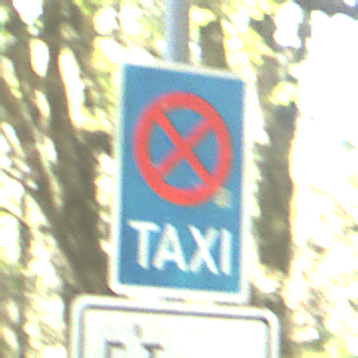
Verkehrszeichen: Taxenstand
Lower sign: FahrzeugeVerbaleAngabe2
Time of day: Midday
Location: Outdoor (Nature)
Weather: Clear
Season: NotSpecified
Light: Natural